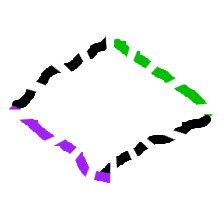
Shape: rhombus